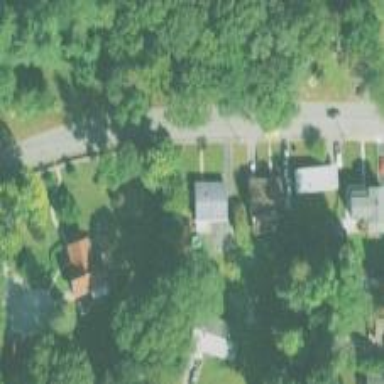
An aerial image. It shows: Residential driveway serving as service road.